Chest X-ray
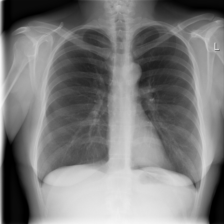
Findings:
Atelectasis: negative
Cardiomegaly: negative
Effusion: negative
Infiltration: negative
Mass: negative
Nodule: negative
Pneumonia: negative
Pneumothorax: negative
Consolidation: negative
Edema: negative
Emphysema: negative
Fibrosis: negative
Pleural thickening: negative
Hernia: negative